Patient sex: M
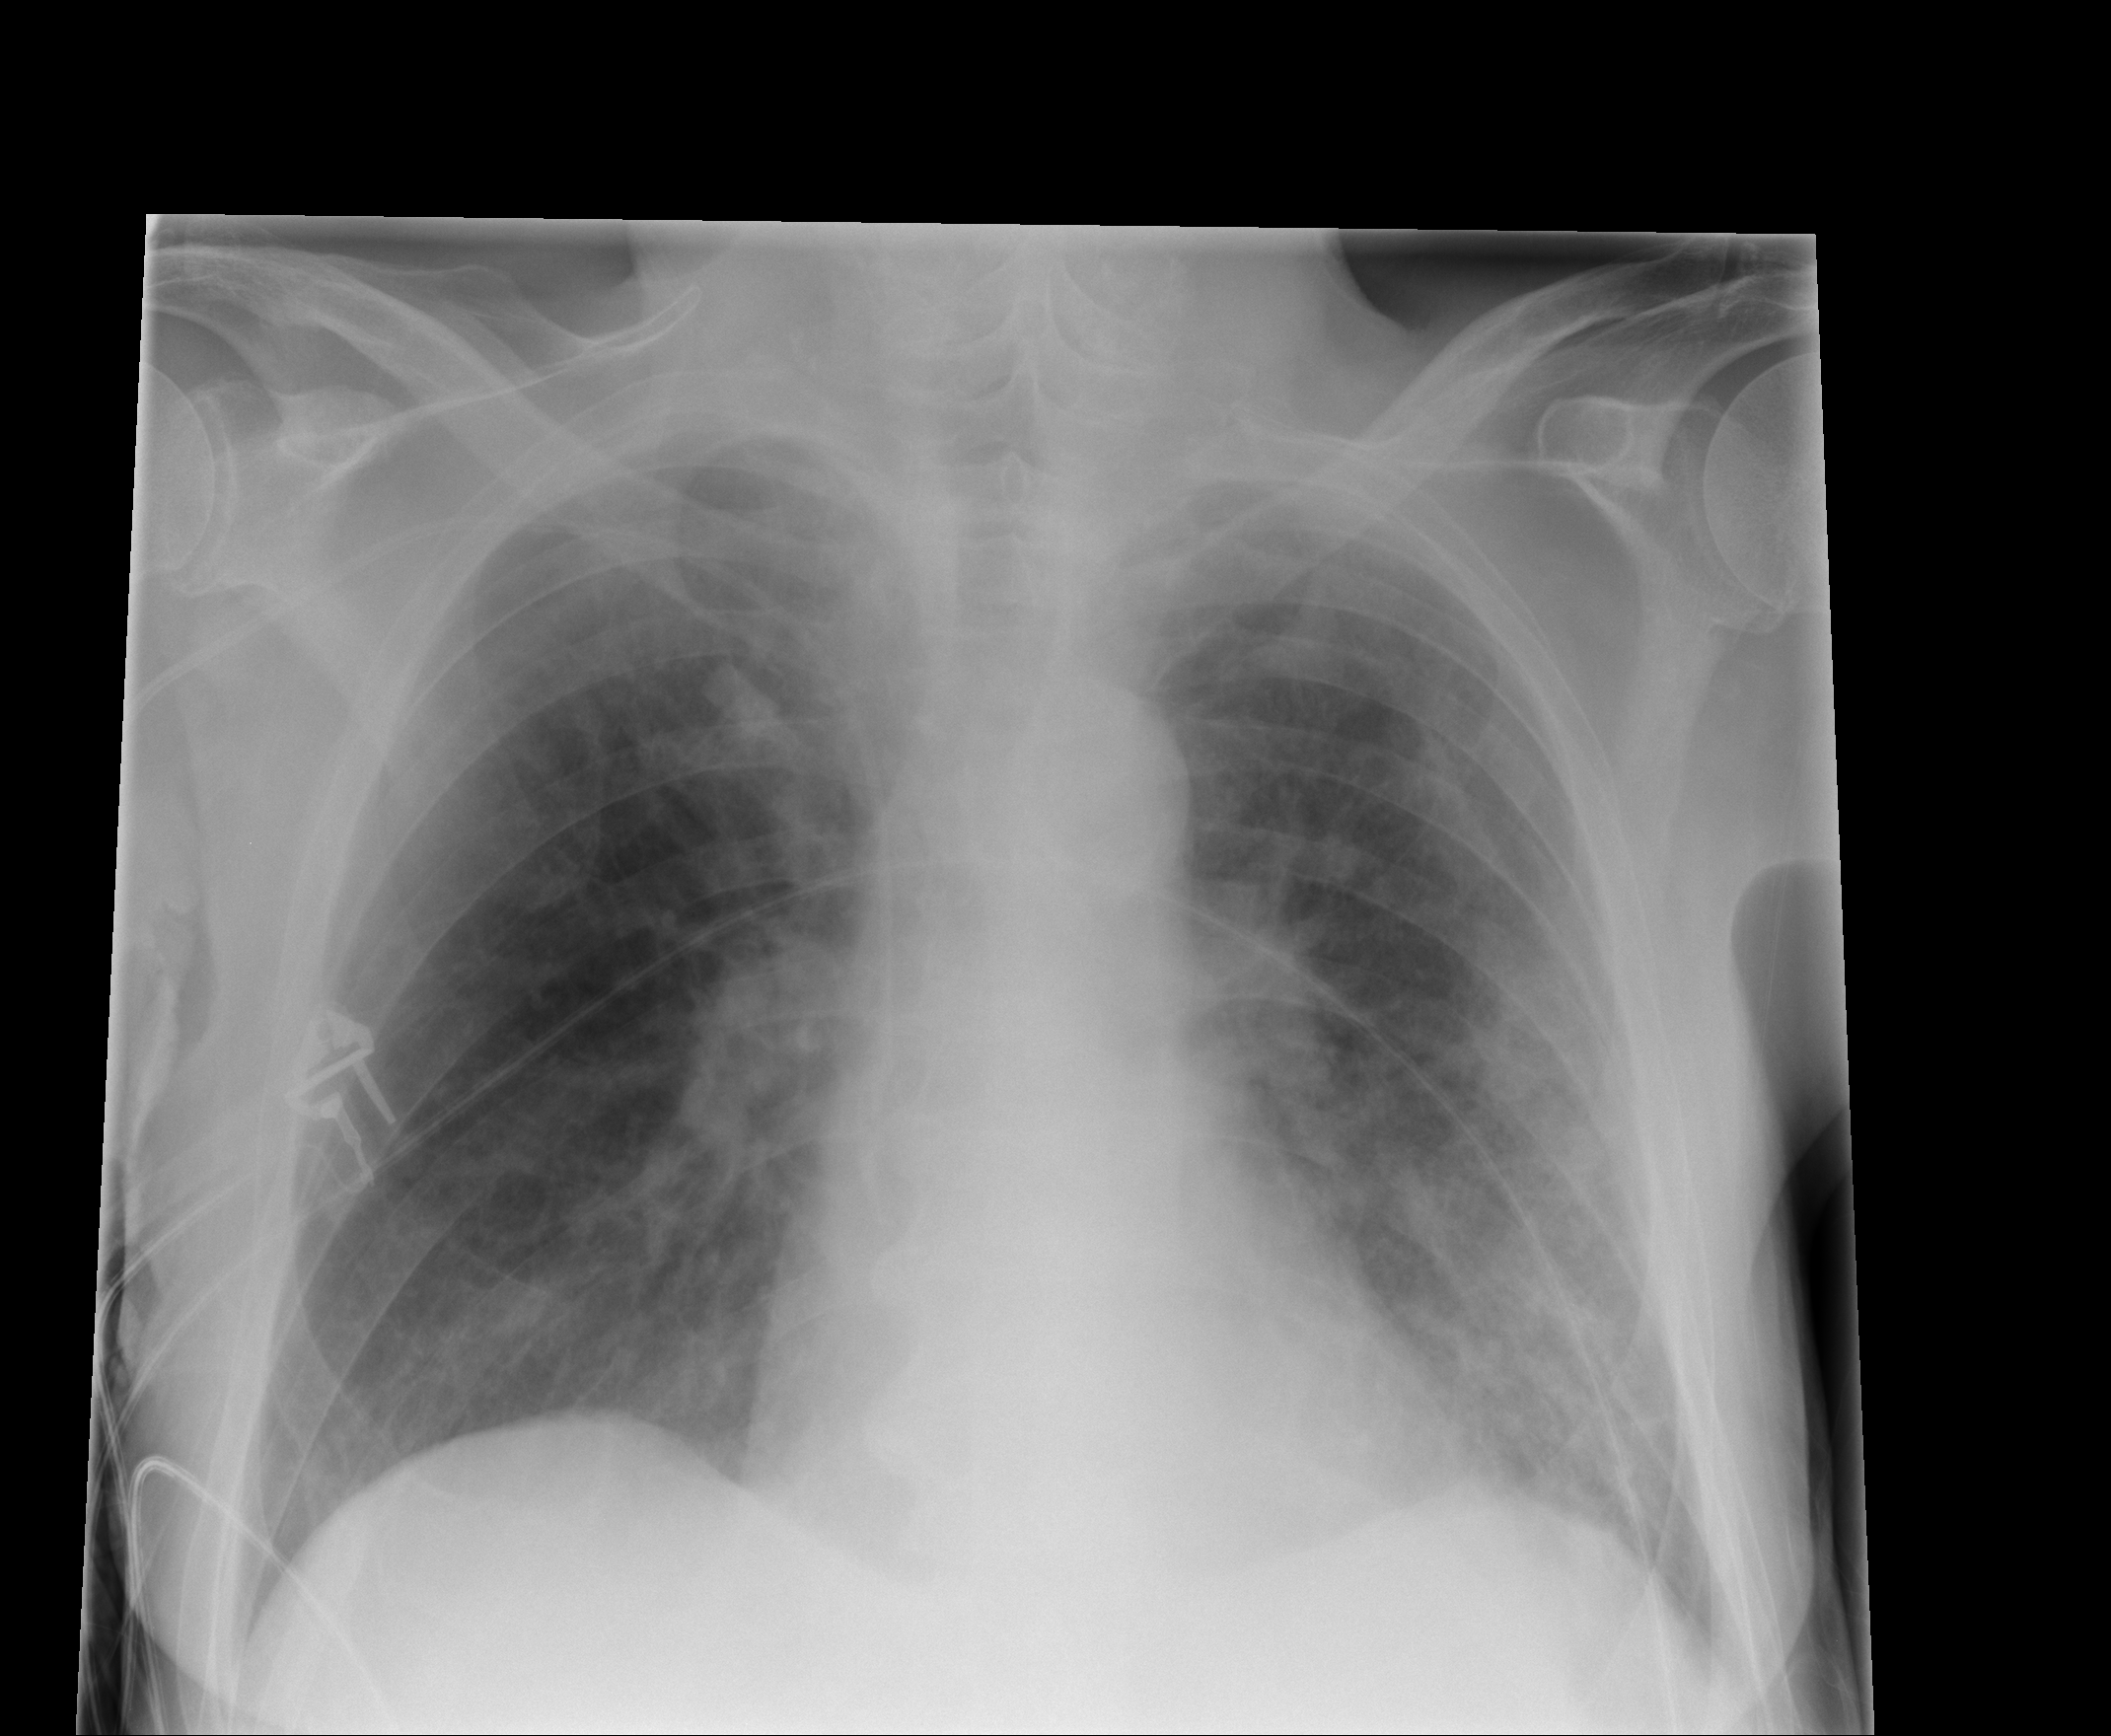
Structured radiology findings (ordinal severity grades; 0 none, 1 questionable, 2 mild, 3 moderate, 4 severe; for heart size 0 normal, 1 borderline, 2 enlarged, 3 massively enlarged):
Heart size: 1
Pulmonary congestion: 2
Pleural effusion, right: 0
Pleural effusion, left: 0
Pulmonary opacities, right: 3
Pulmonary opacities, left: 4
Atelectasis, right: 3
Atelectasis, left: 3